Field crop: maize
Growth stage: 2
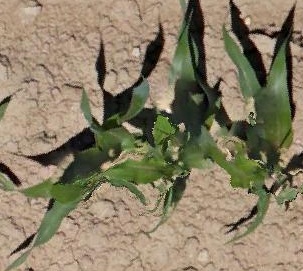
Species: maize